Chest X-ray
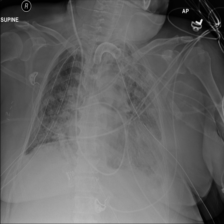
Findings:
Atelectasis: negative
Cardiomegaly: negative
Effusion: negative
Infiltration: positive
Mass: negative
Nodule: negative
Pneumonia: negative
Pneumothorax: negative
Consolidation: negative
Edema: negative
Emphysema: negative
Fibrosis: negative
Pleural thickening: negative
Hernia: negative